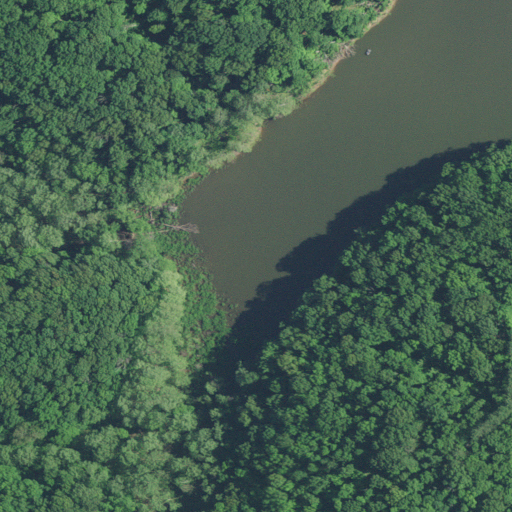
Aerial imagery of valley in Indiana named Hayes Hollow containing deciduous forest, open water, herbaceous wetlands, and open development